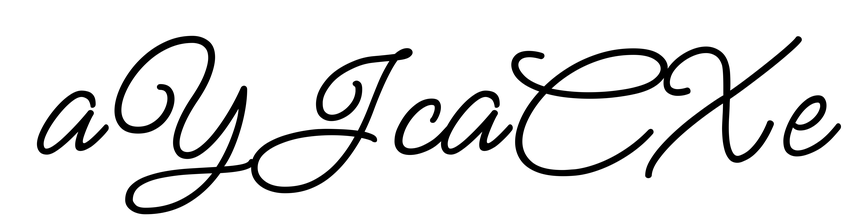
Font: MeowScript-Regular